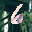
Label: 6